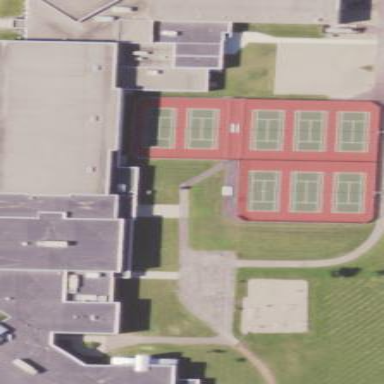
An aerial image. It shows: Tennis court on pitch designated for leisure land.